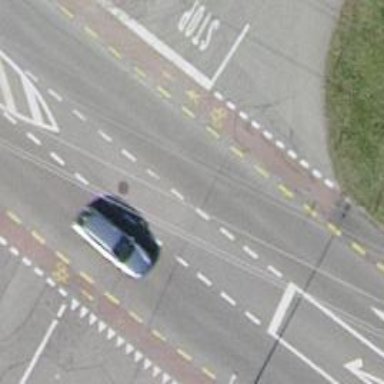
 featuring cycle track on the left side."